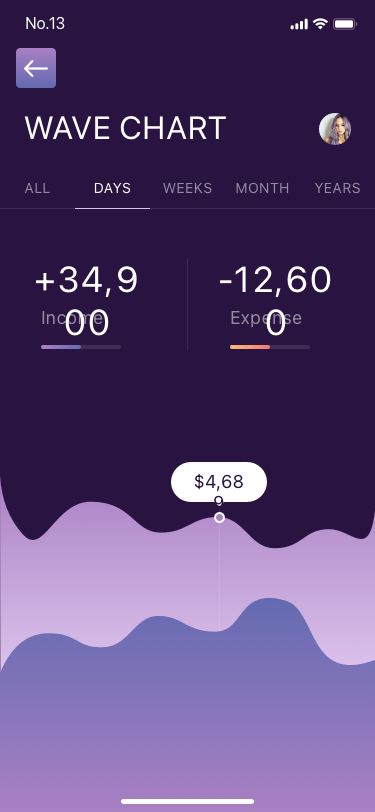
Text in this UI design:
Sale Offer 50%
Addiction When Gambling
Becomes A Problem
128 Product
Filter
Grid Product